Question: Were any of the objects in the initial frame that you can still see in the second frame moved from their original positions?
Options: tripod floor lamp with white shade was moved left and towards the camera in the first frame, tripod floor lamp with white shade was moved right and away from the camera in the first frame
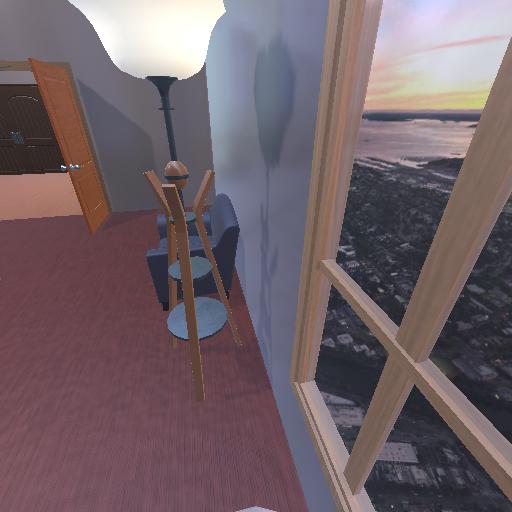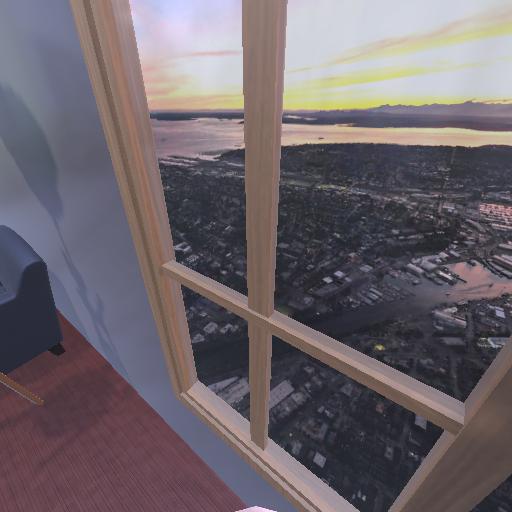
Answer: tripod floor lamp with white shade was moved left and towards the camera in the first frame